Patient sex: F
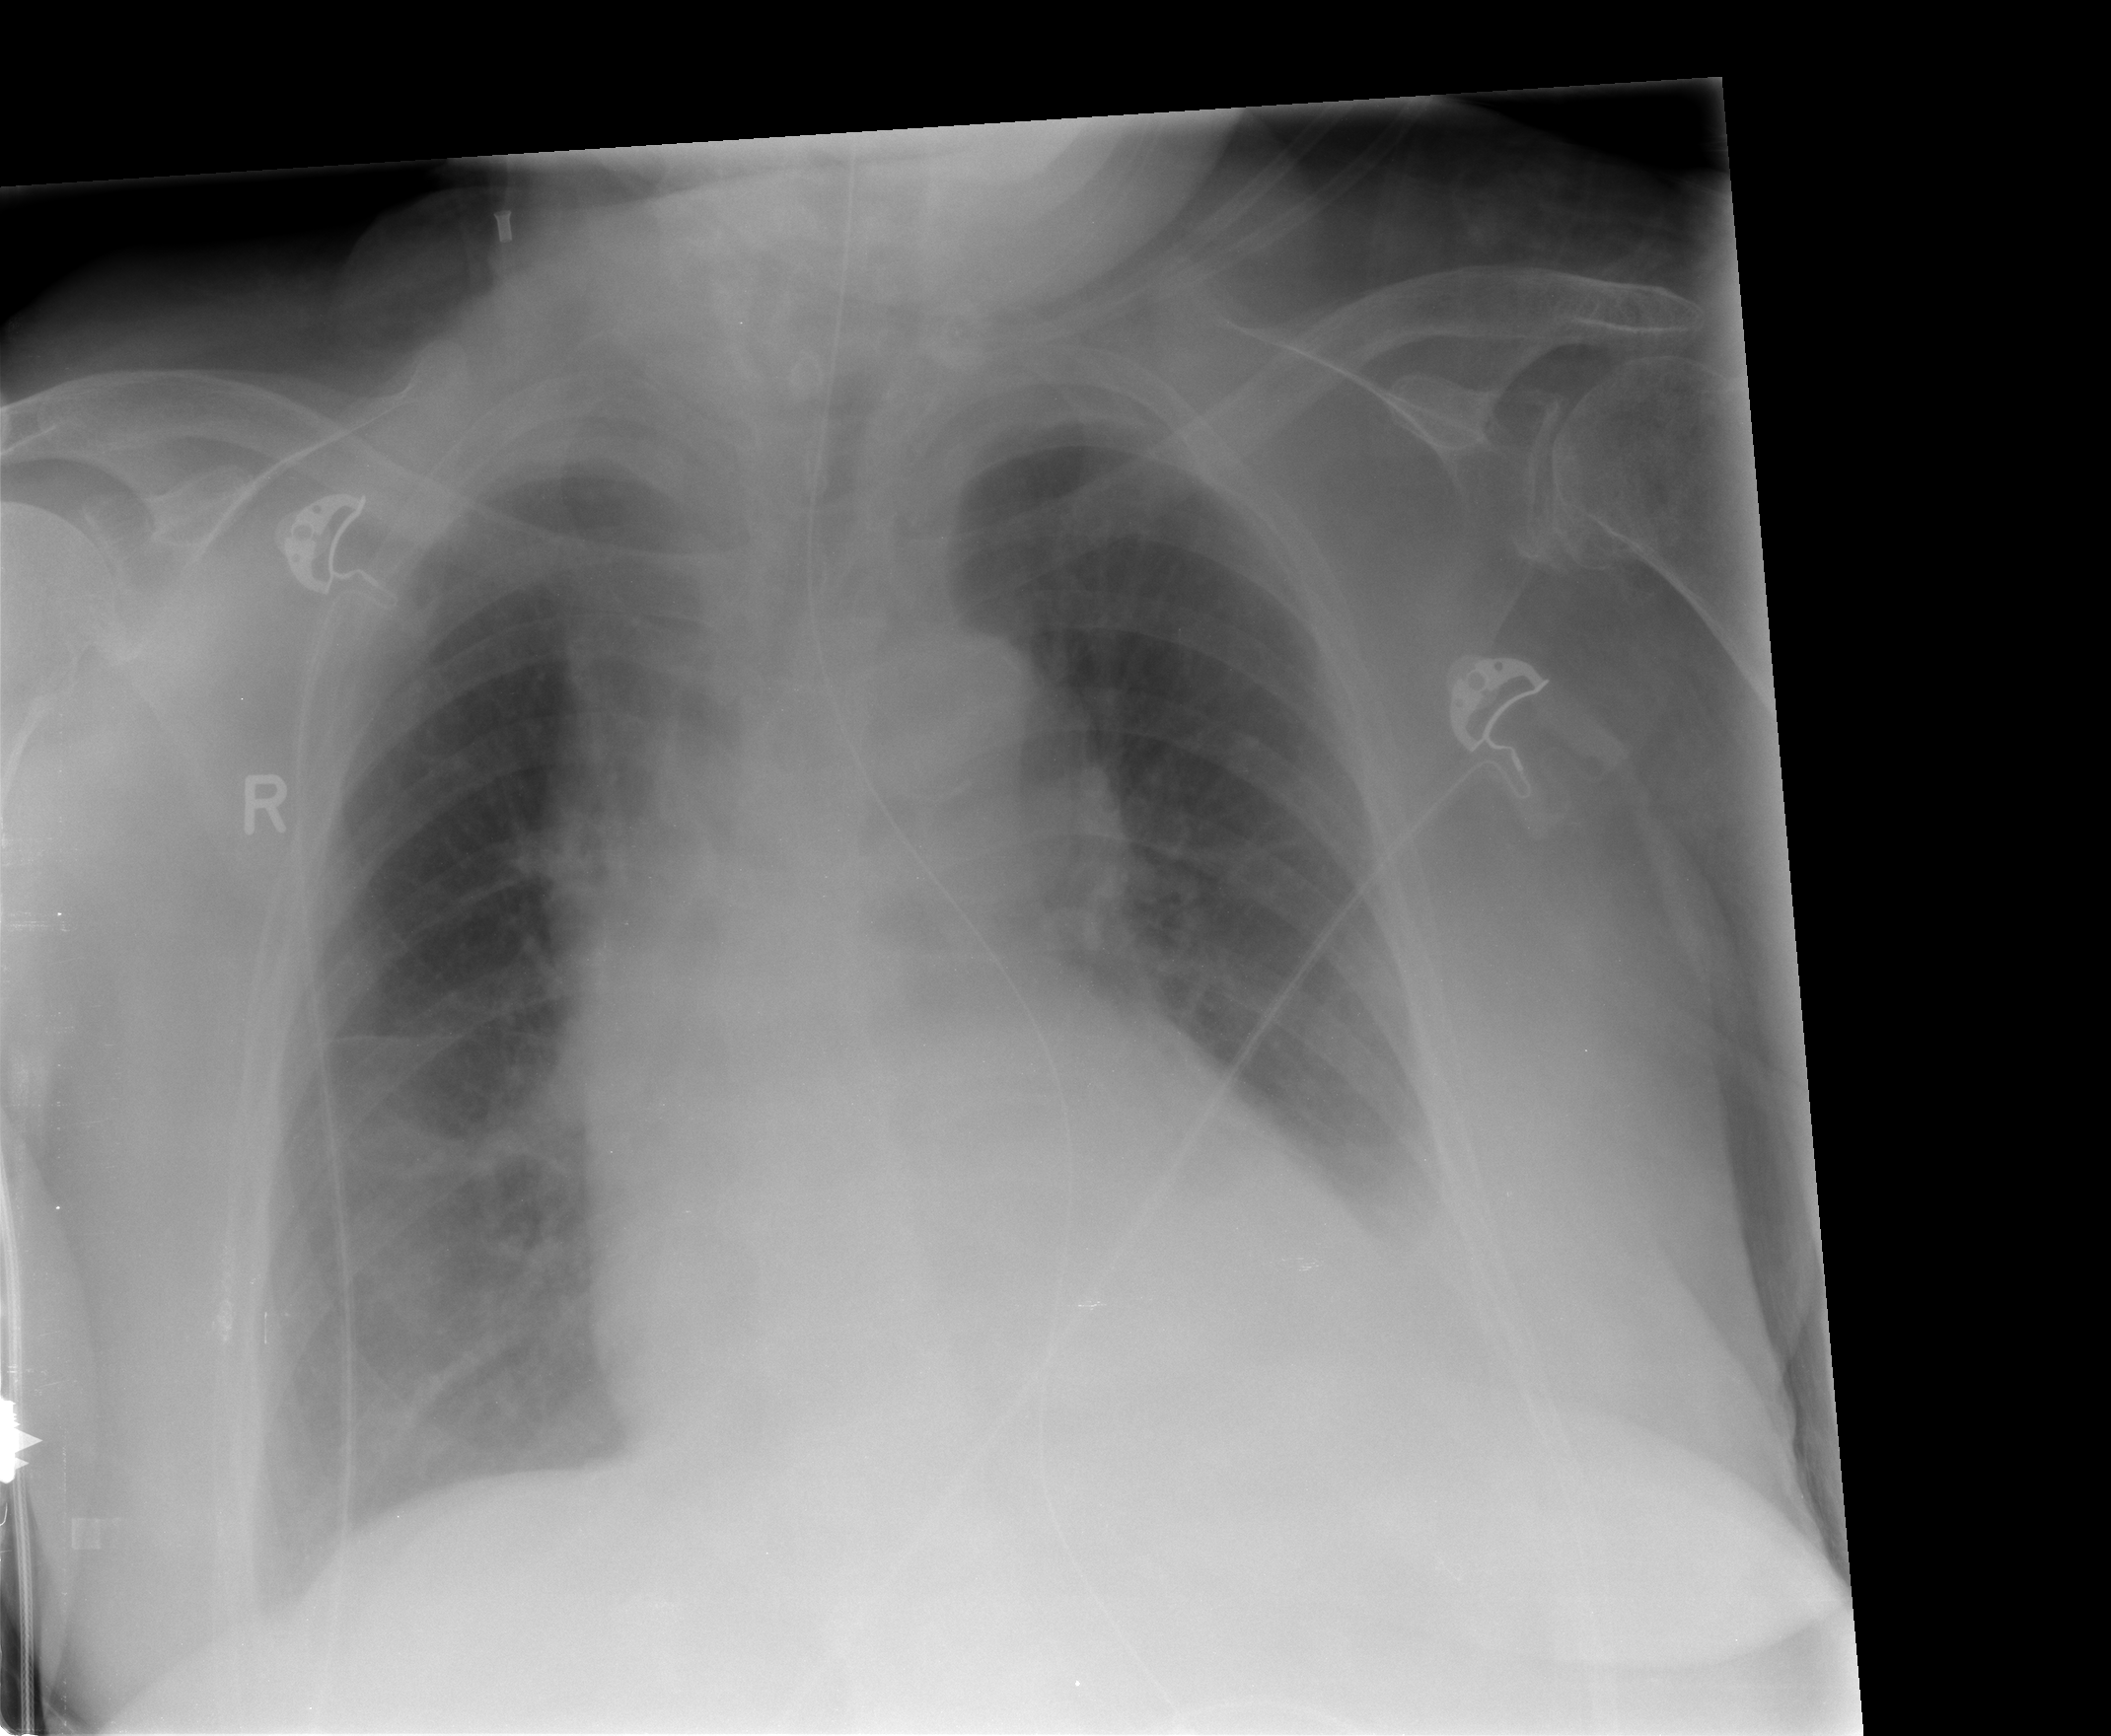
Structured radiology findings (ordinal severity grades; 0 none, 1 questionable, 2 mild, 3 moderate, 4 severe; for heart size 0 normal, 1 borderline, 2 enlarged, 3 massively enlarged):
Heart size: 0
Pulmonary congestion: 0
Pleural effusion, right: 1
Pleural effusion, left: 2
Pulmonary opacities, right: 0
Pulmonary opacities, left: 0
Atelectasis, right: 2
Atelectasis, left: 2